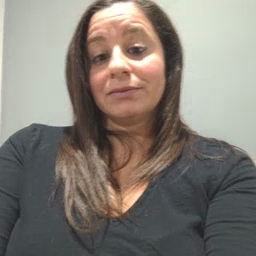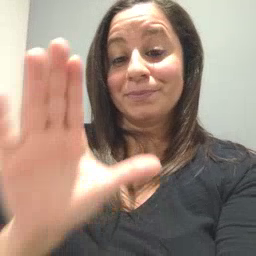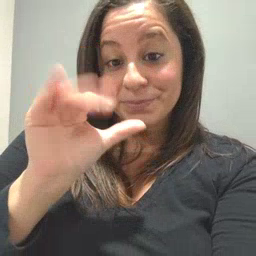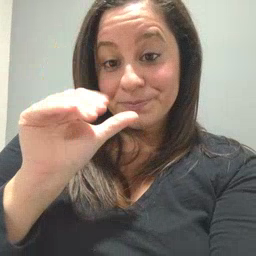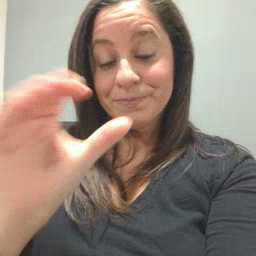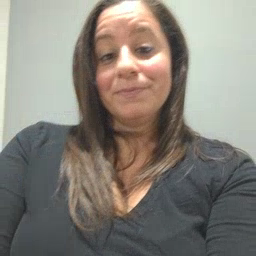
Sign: bye